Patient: sex M, age 64
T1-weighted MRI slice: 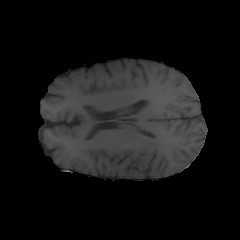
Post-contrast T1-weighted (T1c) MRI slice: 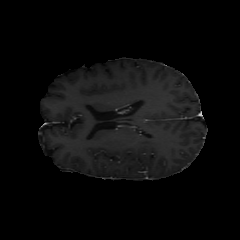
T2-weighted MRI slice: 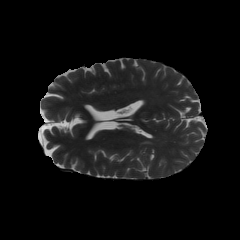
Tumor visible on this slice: yes
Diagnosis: Glioblastoma, IDH-wildtype
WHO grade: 4